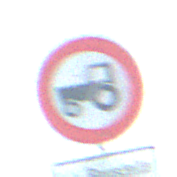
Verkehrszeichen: VerbotKraftfahrzeugeZuegeNichtSchneller25
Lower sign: SonstigeFahrzeugePersonengruppenFrei2
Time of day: SunriseSunset
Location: Outdoor (Nature)
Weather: Clear
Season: NotSpecified
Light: Natural